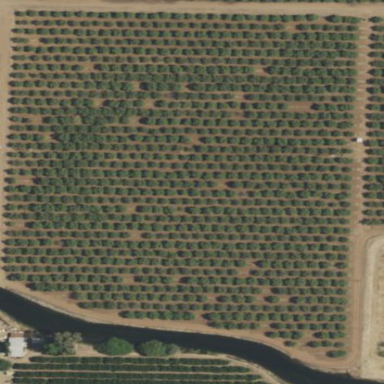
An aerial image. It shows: Orange orchard with rows of orange trees.